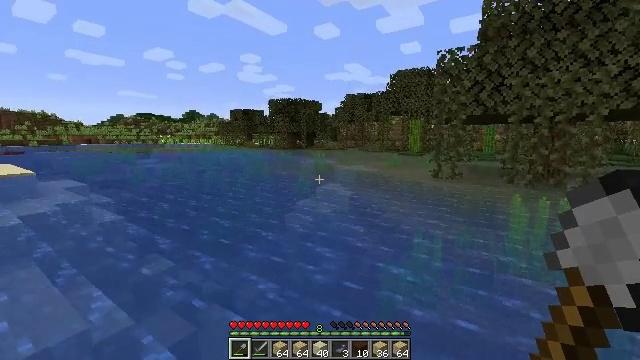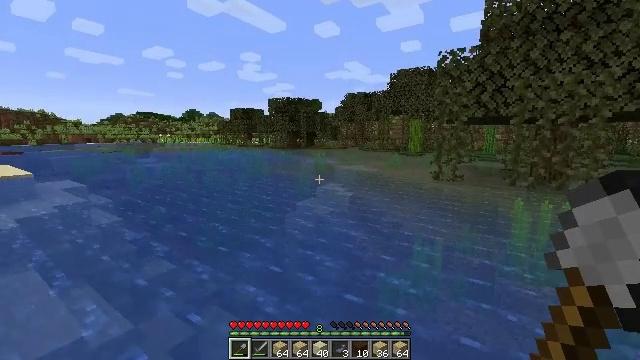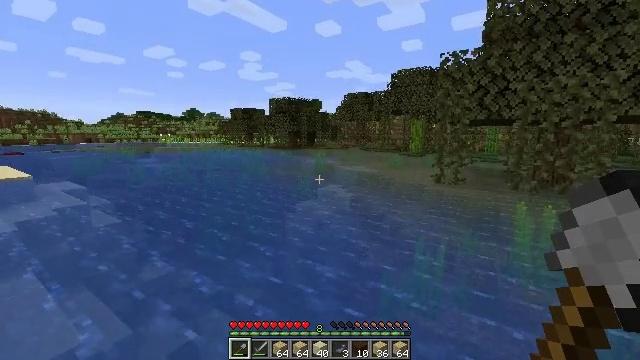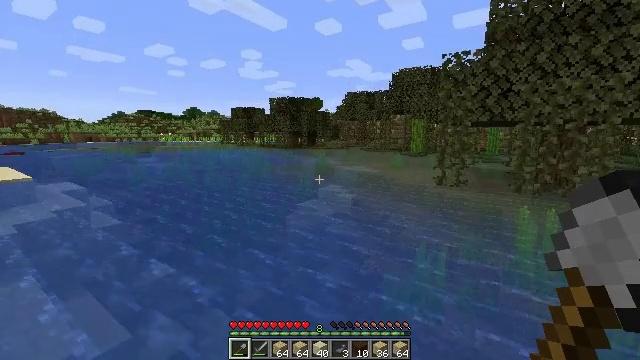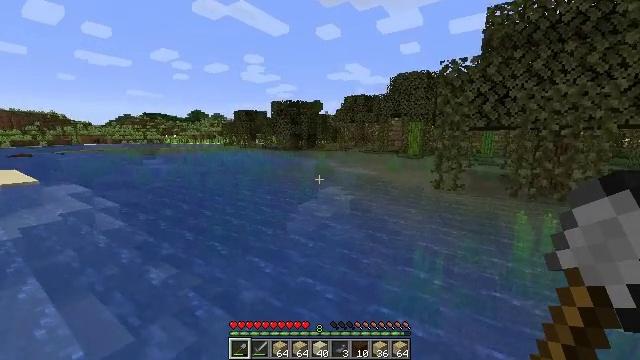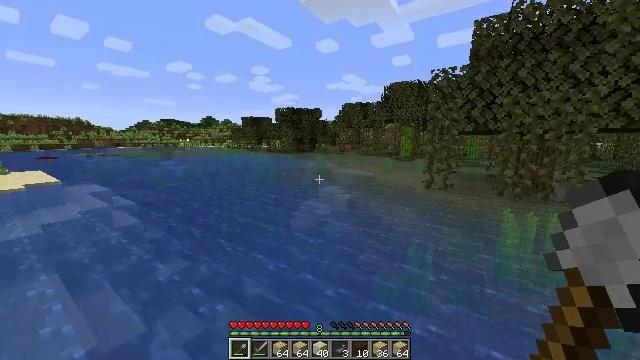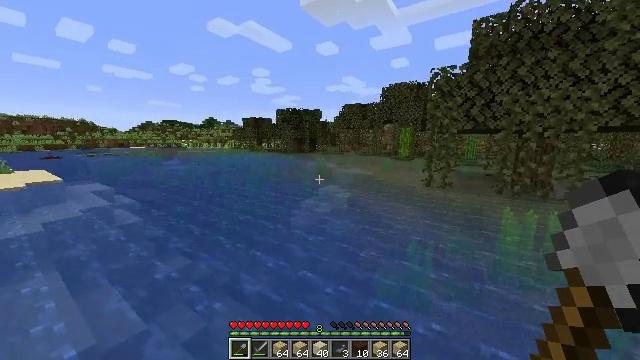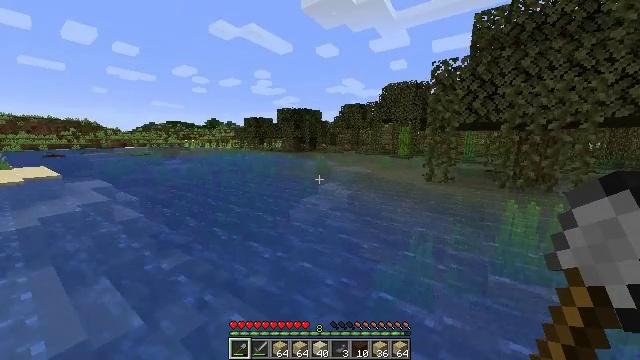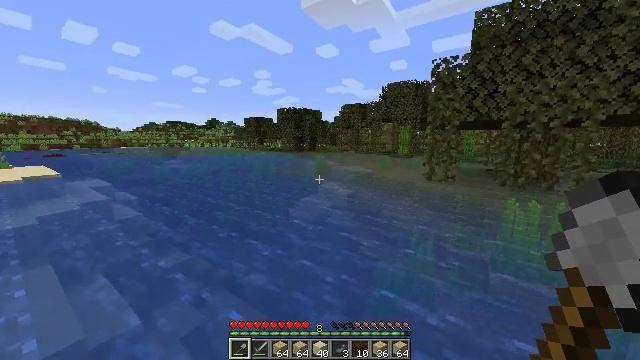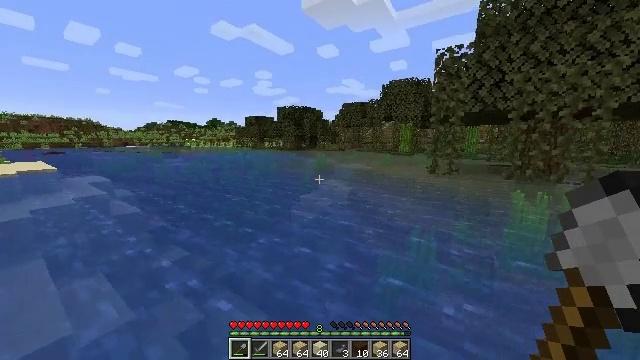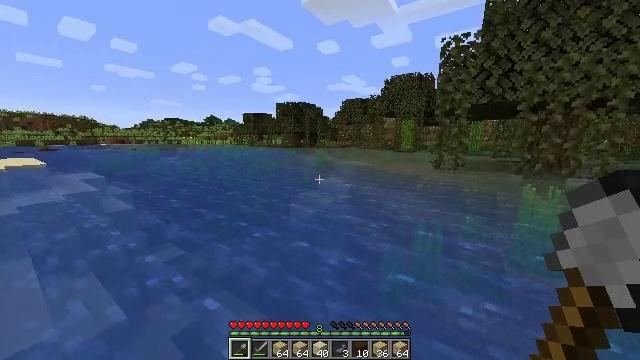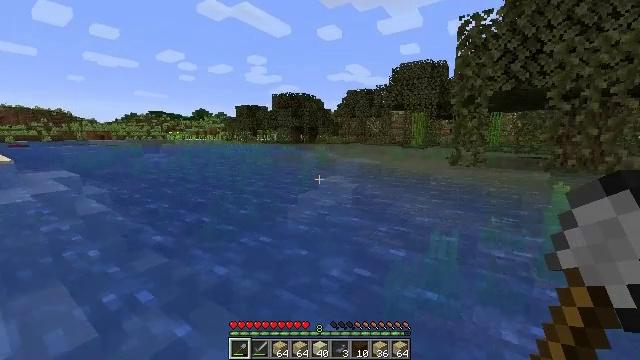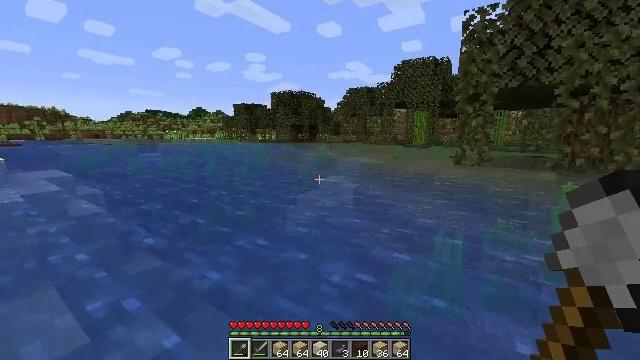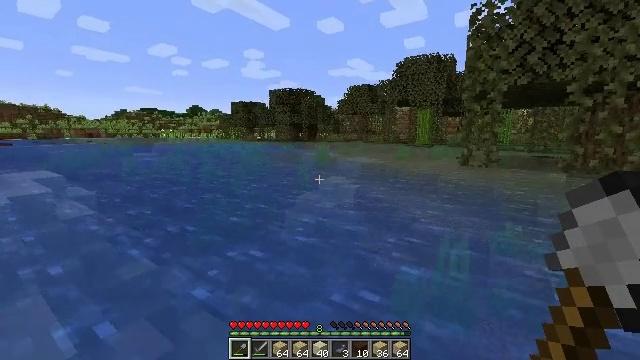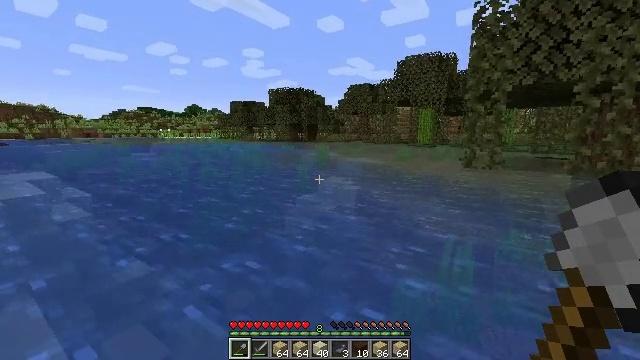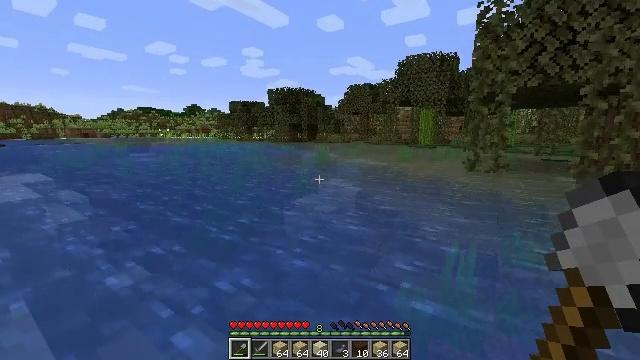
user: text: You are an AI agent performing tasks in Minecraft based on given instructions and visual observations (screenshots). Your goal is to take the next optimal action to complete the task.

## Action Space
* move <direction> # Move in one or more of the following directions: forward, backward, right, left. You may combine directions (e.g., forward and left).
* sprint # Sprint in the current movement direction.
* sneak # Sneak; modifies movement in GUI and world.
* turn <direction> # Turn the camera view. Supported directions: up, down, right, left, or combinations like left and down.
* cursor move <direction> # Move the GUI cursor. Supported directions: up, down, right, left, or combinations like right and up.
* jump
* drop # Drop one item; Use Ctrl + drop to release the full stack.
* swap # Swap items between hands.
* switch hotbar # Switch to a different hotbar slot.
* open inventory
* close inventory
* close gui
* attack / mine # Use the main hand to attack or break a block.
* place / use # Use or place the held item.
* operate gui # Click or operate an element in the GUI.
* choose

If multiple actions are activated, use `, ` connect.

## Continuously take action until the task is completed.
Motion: motion action
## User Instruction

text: Collect sugar cane near water sources.
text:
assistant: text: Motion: move forward, sprint, jump
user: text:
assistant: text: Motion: move forward, sprint, jump
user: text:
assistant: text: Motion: move forward, sprint, jump
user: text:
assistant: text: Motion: move forward, sprint, jump
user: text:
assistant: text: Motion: move forward, sprint, jump
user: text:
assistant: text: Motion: move forward, sprint, jump
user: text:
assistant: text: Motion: move forward, sprint, jump
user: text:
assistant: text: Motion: move forward, sprint, jump
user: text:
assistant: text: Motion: move forward, sprint, jump
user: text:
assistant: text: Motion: move forward, sprint, jump
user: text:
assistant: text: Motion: move forward, sprint, jump
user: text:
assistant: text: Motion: move forward, sprint, jump
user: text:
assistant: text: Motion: move forward, sprint, jump
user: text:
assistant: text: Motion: move forward, sprint, jump
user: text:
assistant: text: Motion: move forward, sprint, jump
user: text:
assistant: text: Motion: move forward, sprint, jump
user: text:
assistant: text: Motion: move forward, sprint, jump
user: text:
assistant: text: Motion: move forward, sprint, jump
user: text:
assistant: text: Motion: move forward, sprint, jump
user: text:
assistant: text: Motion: move forward, sprint, jump
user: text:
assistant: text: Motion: move forward, sprint, jump
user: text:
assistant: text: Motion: move forward, sprint, jump
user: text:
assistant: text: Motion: move forward, sprint, jump
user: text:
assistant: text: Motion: move forward, sprint, jump
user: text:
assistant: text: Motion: move forward, sprint, jump
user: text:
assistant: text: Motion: move forward, sprint, jump
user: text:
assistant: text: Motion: move forward, sprint, turn right, jump
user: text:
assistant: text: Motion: move forward, sprint, jump
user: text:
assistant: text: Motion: move forward, sprint, jump
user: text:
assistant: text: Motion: move forward, sprint, jump